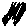
Label: fish